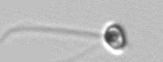
Label: flagellate